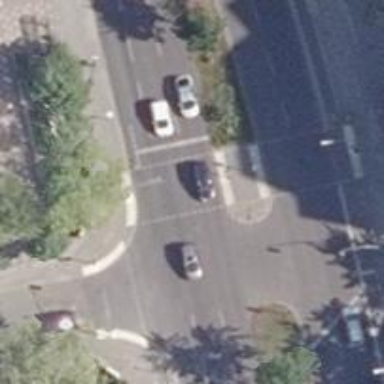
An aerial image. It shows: Road with traffic signals.